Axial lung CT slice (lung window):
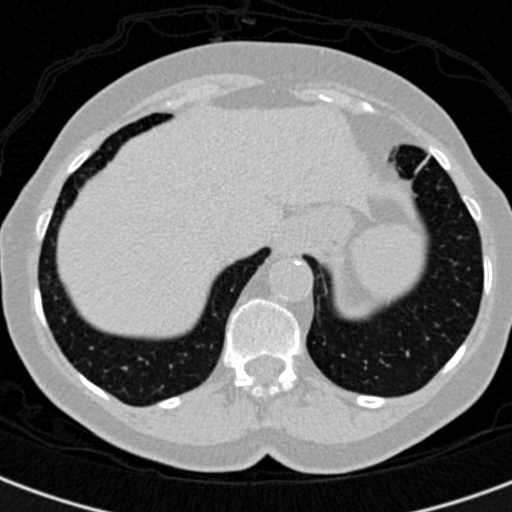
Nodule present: no